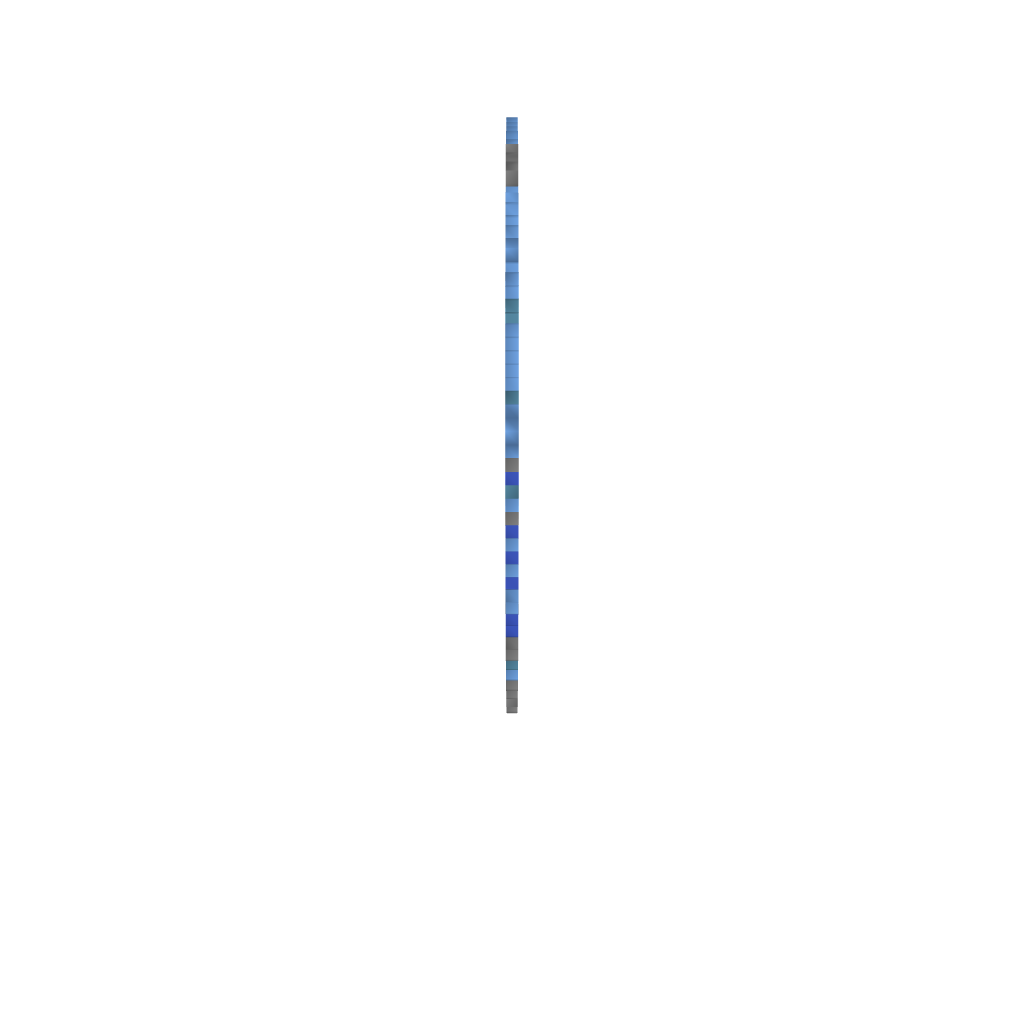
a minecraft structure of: Google bad low quality